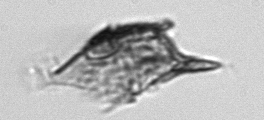
Label: Tripos_lineatus